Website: apple
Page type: customer-info-address
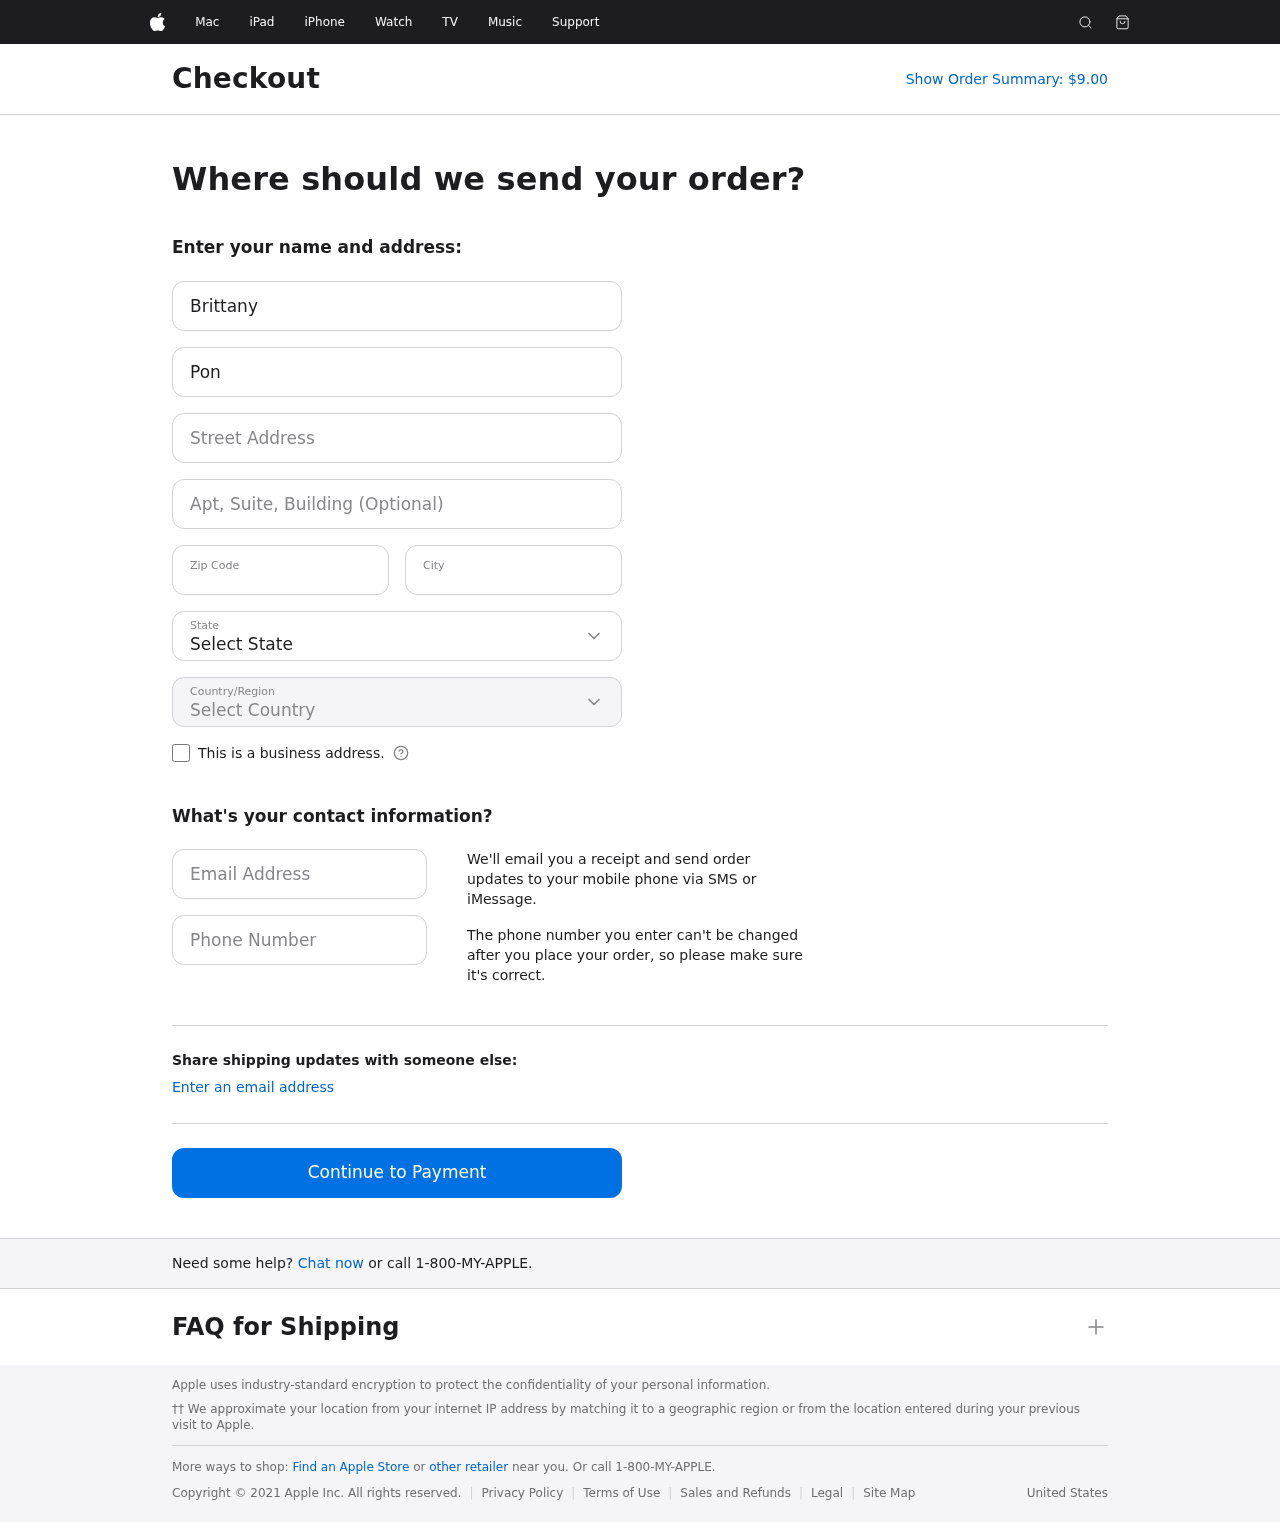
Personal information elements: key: PII_CITY
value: West Williamtown
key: PII_COUNTRY
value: United States
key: PII_EMAIL
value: bponce@hotmail.com
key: PII_FIRSTNAME
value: Brittany
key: PII_LASTNAME
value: Ponce
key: PII_PHONE
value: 9679542079
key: PII_POSTCODE
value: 97626
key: PII_STATE
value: Nebraska
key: PII_STREET
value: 689 Smith Springs
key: PII_STREET2
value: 09066 Stewart Vista Apt. 019
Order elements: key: ORDER_TOTAL
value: Show Order Summary: $9.00